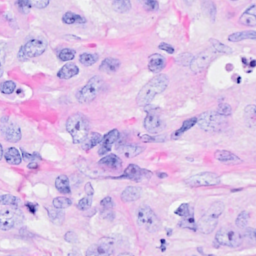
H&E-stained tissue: Breast